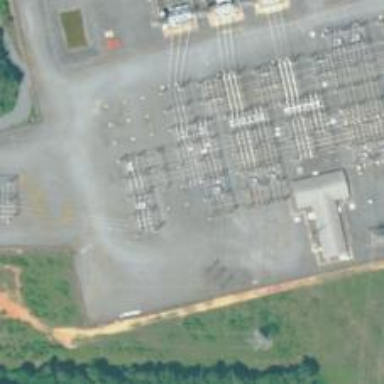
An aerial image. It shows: Switch used for power control.